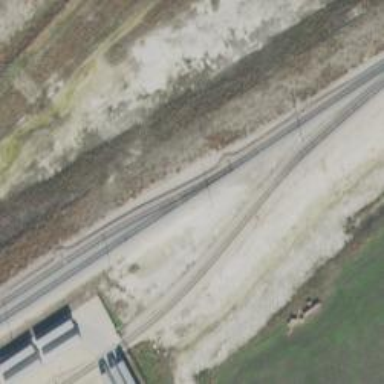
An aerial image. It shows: Railway siding for service.